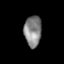
Tissue: lung
Cell type: Others
Senescence score: 0.1979
Nuclear area (px): 523
Mean DAPI intensity: 132.868